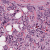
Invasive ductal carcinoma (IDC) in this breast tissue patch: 1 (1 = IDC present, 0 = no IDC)